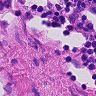
Metastatic tissue present: no